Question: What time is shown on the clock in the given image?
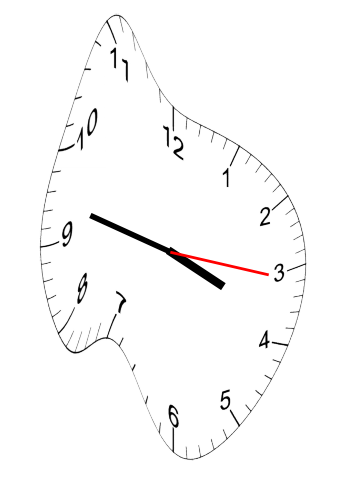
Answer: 03:47:16